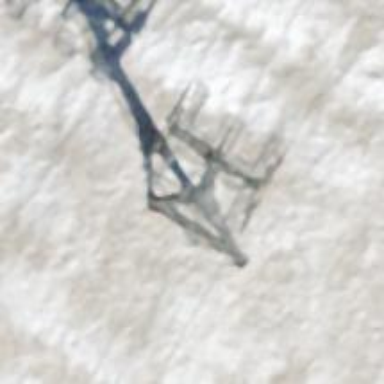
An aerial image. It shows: Pylon for aerialway.